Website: walmart
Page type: review-order
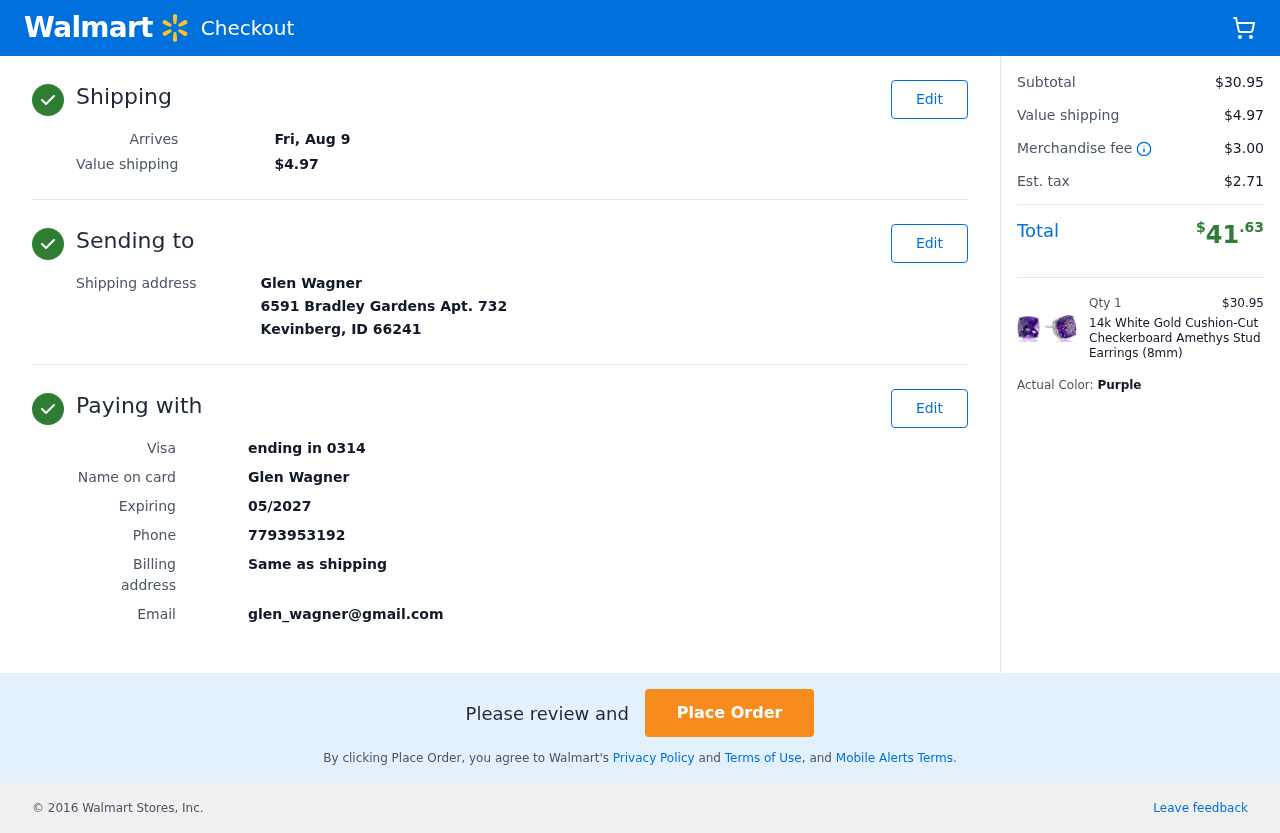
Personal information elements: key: PII_CARD_LAST4
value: ending in 0314
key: PII_CARD_TYPE
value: Visa
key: PII_CITY_STATE_ZIP
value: Kevinberg, ID 66241
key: PII_EMAIL
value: glen_wagner@gmail.com
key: PII_FULLNAME
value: Glen Wagner
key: PII_PHONE
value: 7793953192
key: PII_STREET
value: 6591 Bradley Gardens Apt. 732
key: PII_FULLNAME2
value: Glen Wagner
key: PII_CARD_EXPIRY
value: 05/2027
Product elements: key: PRODUCT1_NAME
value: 14k White Gold Cushion-Cut Checkerboard Amethys Stud Earrings (8mm)
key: PRODUCT1_PRICE
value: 30.95
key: PRODUCT1_QUANTITY
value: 1
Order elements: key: ORDER_DELIVERY_DATE
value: Fri, Aug 9
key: ORDER_SHIPPING_COST
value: $4.97
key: ORDER_SUBTOTAL
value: $30.95
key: ORDER_MERCHANDISE_FEE
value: $3.00
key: ORDER_TAX
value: $2.71
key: ORDER_TOTAL
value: $41.63